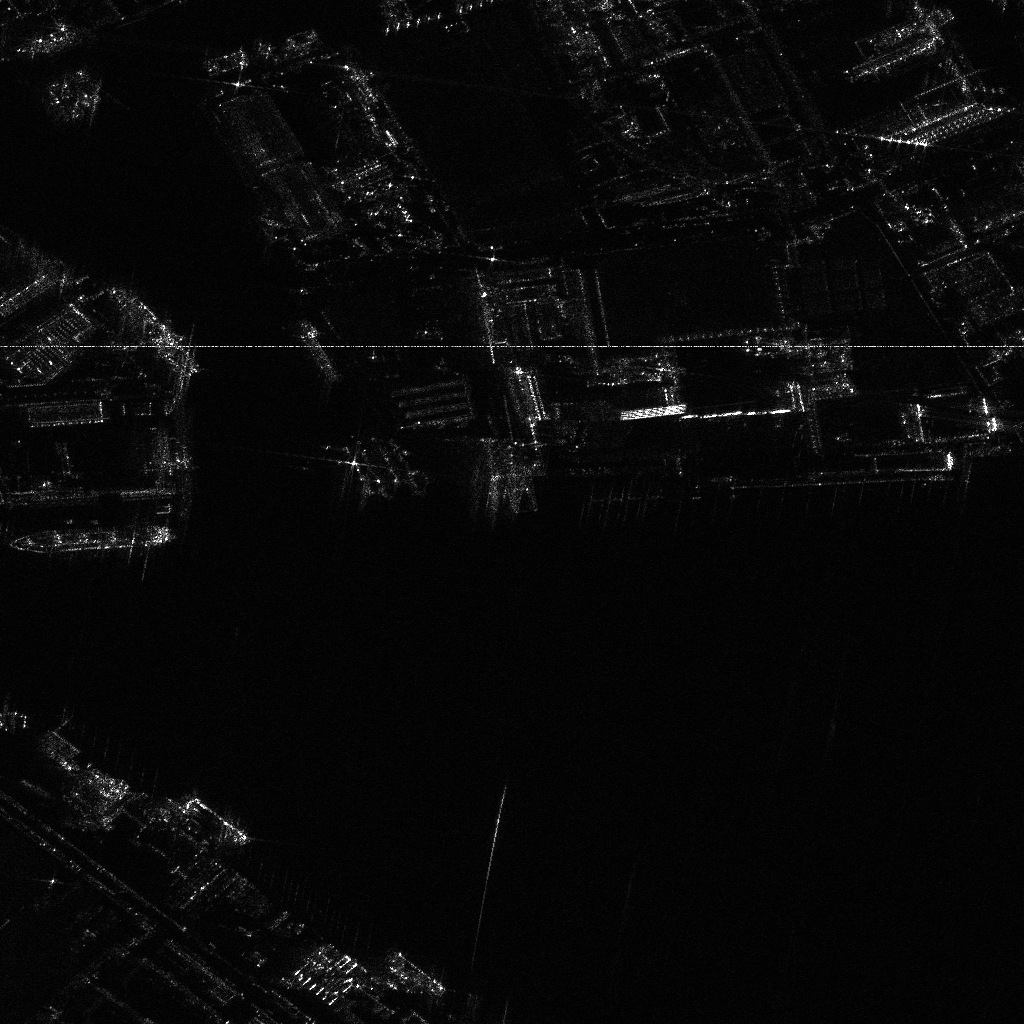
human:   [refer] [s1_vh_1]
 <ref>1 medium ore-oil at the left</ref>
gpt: <box>[[7, 44, 10, 61, 85]]</box>

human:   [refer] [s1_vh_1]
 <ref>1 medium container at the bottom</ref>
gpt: <box>[[37, 94, 43, 96, 43]]</box>